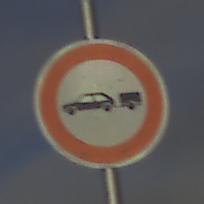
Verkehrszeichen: VerbotPersonenkraftwagenMitAnhaenger
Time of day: SunriseSunset
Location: Outdoor (Nature)
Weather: PartlyCloudy
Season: NotSpecified
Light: Natural